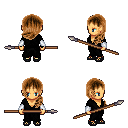
a pixel art fantasy rpg character, female body template, human, tanned skin, gray robe, teal pants, brown left-swept hairstyle, white cloth bracers, ghillies, spear, four views (front, back, left, right), 2x2 character sprite sheet, small pixel art, hard edges, no anti-aliasing